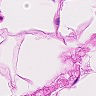
Metastatic tissue present: no